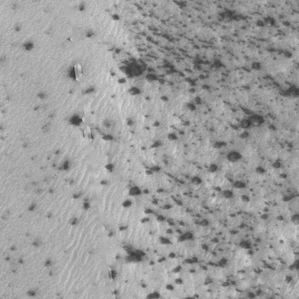
Label: frost